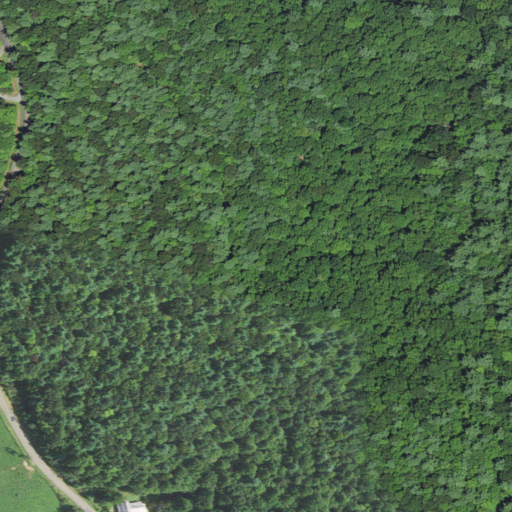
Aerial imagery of ridge(s) in North Carolina named Greens Ridge containing mixed forest, deciduous forest, open development, evergreen forest, pasture, and low intensity development